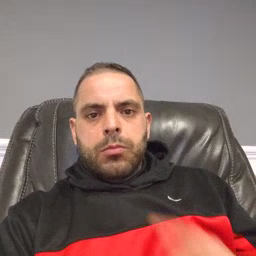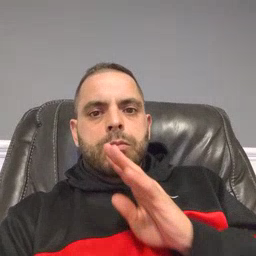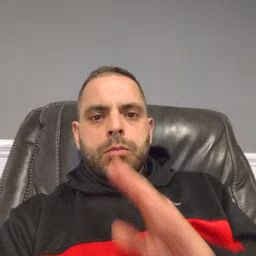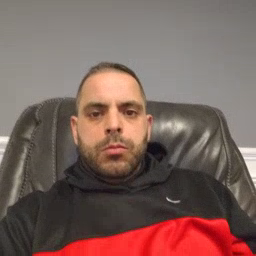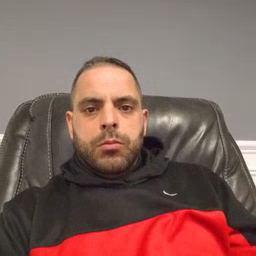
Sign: talk